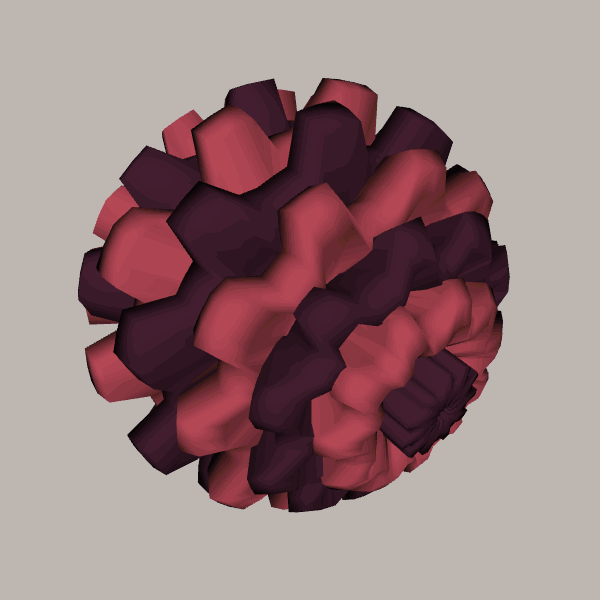
Background: light